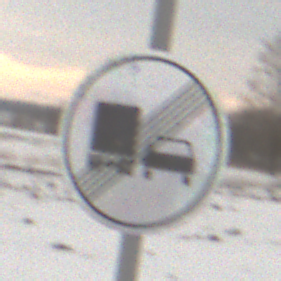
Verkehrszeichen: EndeUeberholverbotKraftfahrzeuge
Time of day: MorningAfternoon
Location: Outdoor (Nature)
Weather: Overcast
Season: Winter
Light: Natural